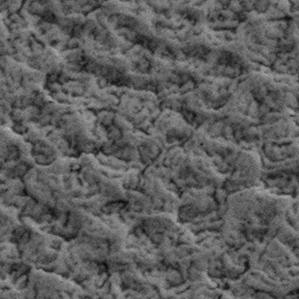
Label: frost